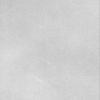
Label: dusty